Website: apple-inc
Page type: customer-info-address
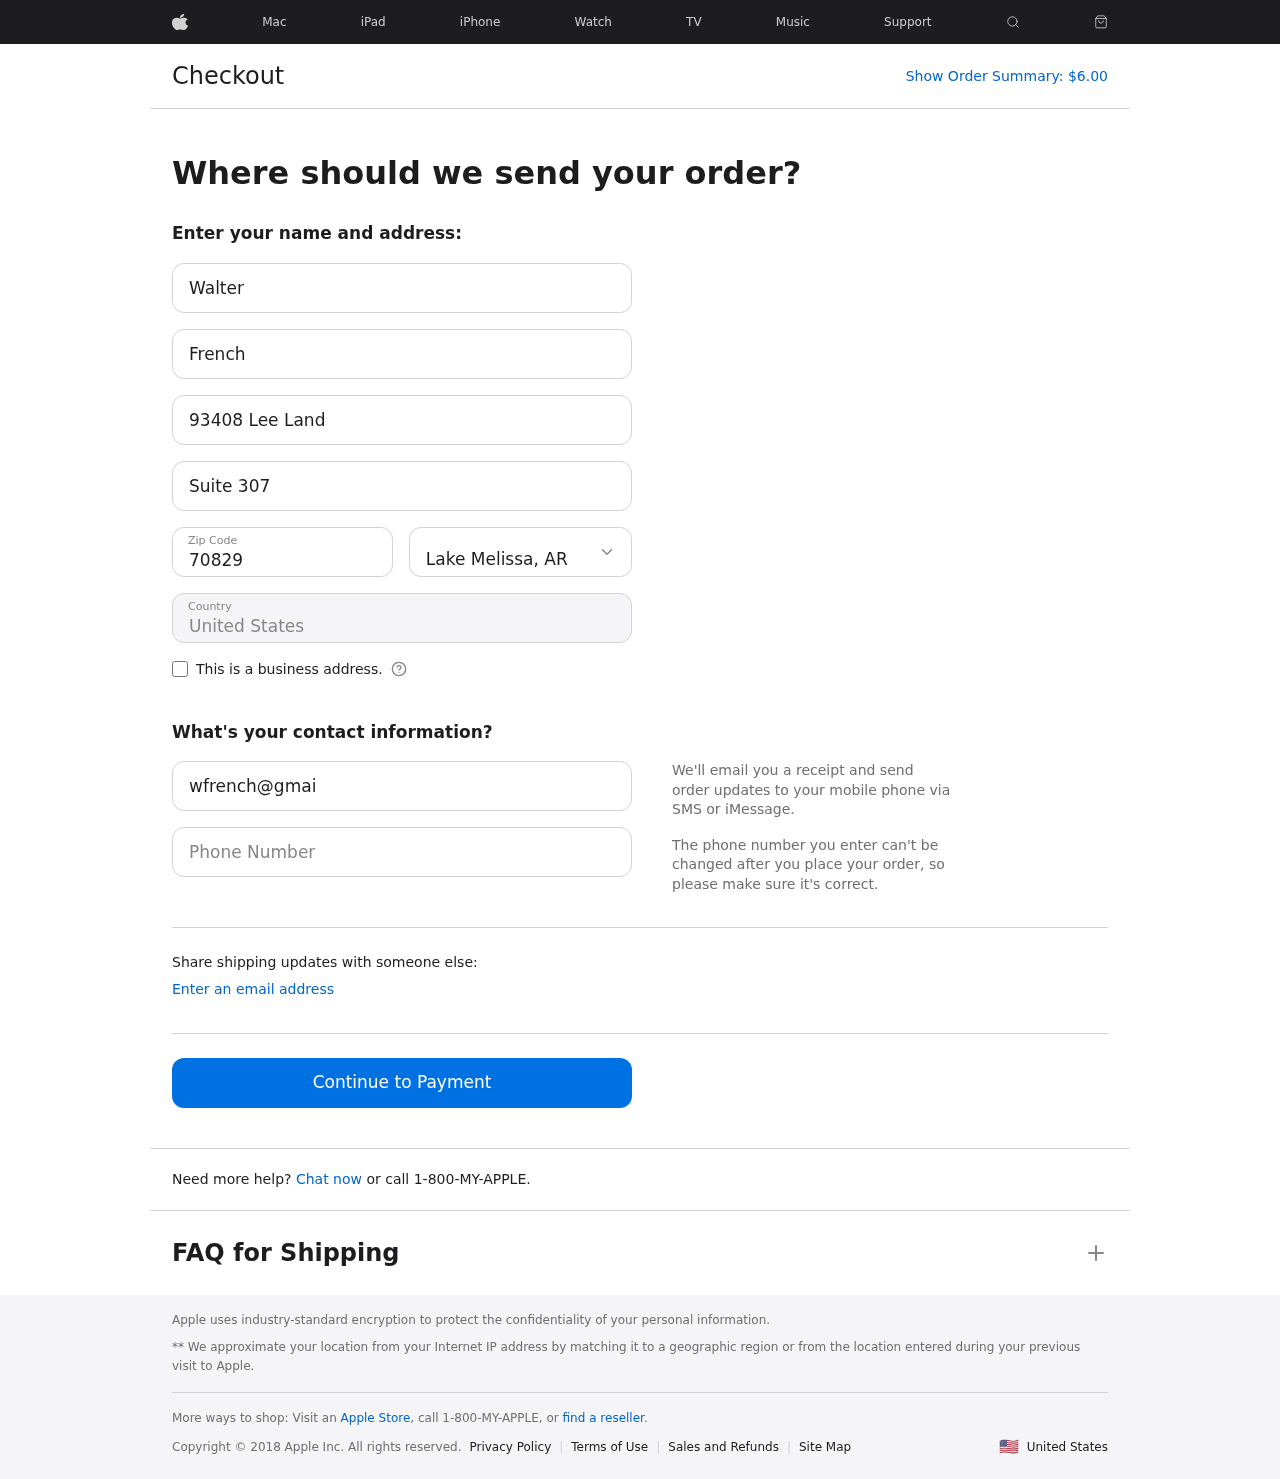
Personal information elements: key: PII_CITY_STATE
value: Lake Melissa, AR
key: PII_COUNTRY
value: United States
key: PII_EMAIL
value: wfrench@gmail.com
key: PII_FIRSTNAME
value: Walter
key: PII_LASTNAME
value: French
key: PII_PHONE
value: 3489920475
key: PII_POSTCODE
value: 70829
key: PII_STREET
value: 93408 Lee Land
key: PII_STREET2
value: Suite 307
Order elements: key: ORDER_TOTAL
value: $6.00